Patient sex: F
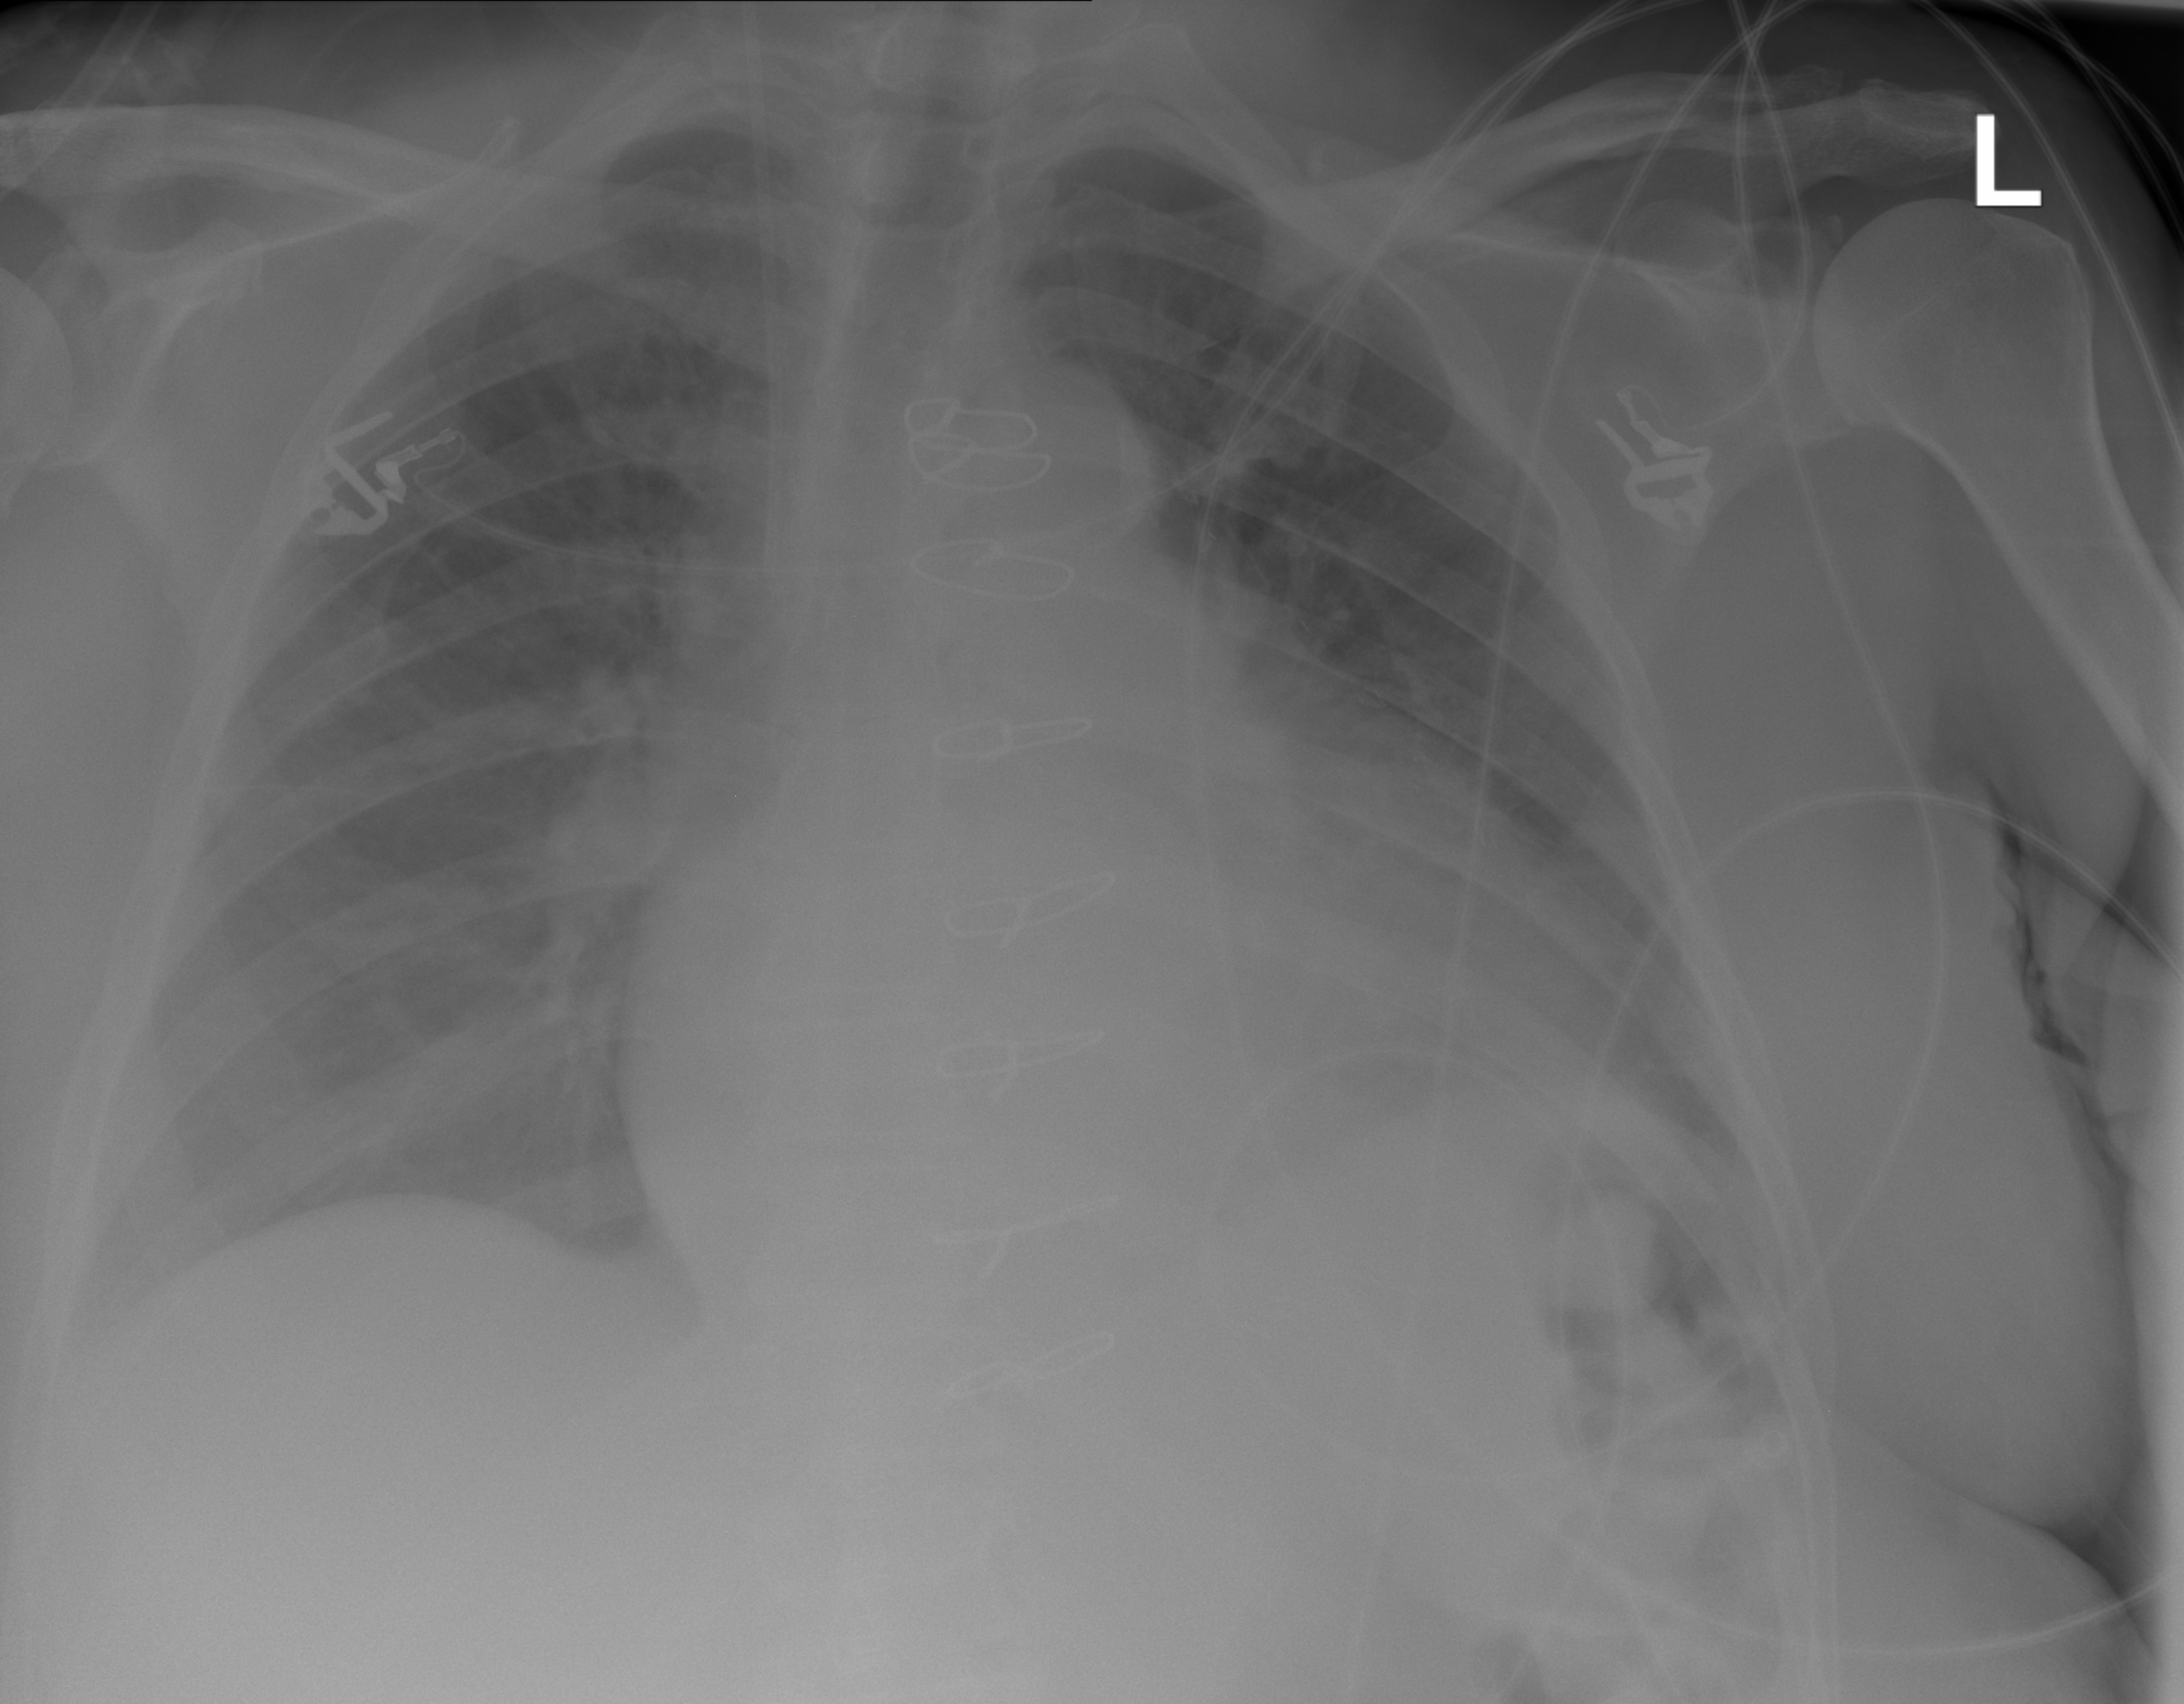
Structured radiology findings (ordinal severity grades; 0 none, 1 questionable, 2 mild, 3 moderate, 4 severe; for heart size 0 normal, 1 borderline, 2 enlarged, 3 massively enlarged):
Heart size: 2
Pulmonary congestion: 2
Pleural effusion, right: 0
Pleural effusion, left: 0
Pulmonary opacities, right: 2
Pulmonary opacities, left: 2
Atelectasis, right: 0
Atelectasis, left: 2